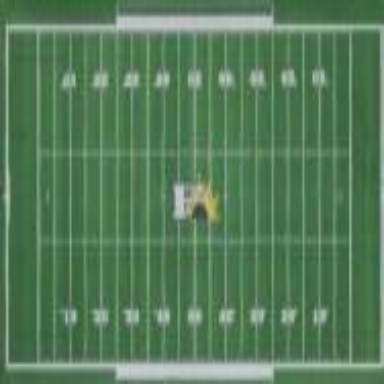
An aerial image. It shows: American football pitch for leisure and sport activities.